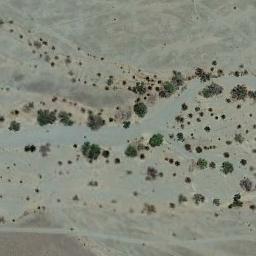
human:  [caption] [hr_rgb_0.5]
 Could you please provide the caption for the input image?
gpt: The chaparral is consist of sparse bushes in the white bare land .

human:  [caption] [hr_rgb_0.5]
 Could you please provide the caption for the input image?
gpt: Some chaparrals of different kinds and sizes grow in the desert and the dry river channel beside .

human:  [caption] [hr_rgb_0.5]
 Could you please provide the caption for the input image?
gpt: There are some scattered trees in this desert .

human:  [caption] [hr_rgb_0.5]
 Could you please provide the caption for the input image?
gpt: Chaparral is sparsely distributed in strips on the sand .

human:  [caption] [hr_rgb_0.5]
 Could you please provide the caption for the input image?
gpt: The chaparral is not evenly distributed .